Field crop: maize
Growth stage: 2
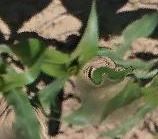
Species: maize